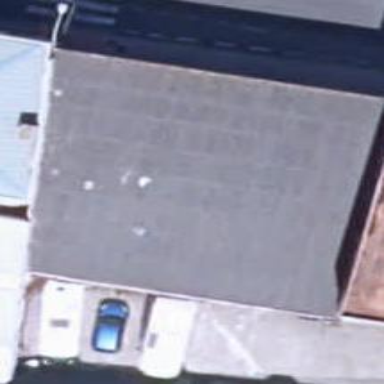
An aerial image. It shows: Car repair shop.